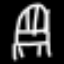
Label: chair